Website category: auto
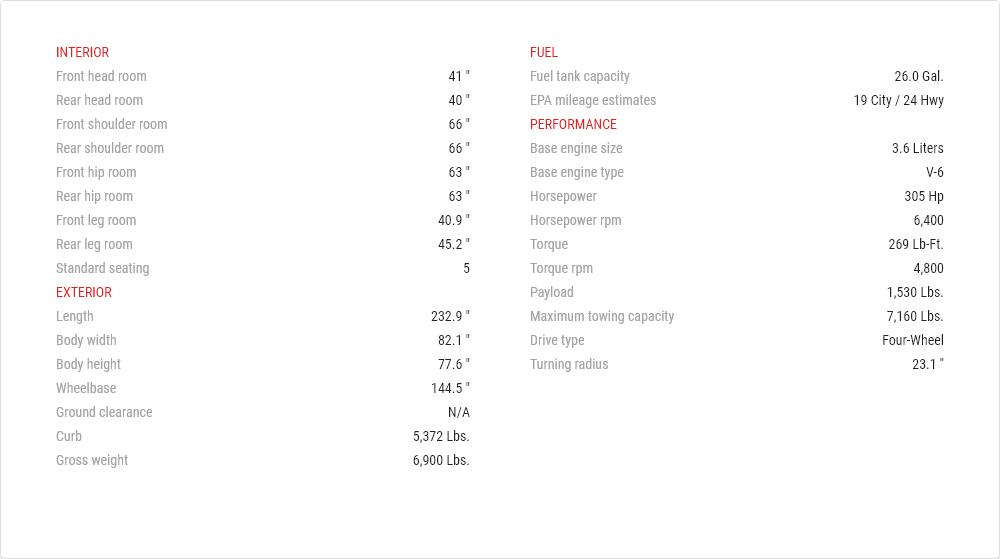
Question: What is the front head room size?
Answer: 41 "

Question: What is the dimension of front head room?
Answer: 41 "

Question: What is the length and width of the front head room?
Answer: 41 "

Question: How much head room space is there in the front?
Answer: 41 "

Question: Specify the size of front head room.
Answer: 41 "

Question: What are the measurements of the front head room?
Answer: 41 "

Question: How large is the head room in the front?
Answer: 41 "

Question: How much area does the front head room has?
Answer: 41 "

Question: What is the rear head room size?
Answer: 40 "

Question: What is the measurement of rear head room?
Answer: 40 "

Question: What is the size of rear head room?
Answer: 40 "

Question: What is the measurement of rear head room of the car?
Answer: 40 "

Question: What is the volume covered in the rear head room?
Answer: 40 "

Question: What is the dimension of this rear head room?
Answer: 40 "

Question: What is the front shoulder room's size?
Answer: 66 "

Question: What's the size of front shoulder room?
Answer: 66 "

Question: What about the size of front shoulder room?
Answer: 66 "

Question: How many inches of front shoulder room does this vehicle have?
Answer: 66 "

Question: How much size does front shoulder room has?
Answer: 66 "

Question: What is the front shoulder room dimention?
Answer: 66 "

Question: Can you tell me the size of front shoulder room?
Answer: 66 "

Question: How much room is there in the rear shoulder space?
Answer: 66 "

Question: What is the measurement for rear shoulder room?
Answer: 66 "

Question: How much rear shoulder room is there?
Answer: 66 "

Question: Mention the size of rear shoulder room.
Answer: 66 "

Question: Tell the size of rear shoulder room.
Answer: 66 "

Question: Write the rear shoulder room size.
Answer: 66 "

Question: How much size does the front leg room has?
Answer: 40.9 "

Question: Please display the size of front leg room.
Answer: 40.9 "

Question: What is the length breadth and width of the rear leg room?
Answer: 45.2 "

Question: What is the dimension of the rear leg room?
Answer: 45.2 "

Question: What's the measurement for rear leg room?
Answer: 45.2 "

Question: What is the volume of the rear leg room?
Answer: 45.2 "

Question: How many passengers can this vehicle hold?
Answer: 5

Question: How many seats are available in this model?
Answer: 5

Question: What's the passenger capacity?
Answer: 5

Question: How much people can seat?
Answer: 5

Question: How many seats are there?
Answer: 5

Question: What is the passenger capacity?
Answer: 5

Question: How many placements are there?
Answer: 5

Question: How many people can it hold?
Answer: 5

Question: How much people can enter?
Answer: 5

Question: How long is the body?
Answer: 232.9 "

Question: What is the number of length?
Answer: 232.9 "

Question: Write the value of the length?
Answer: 232.9 "

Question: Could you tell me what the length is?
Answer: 232.9 "

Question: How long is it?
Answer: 232.9 "

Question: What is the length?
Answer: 232.9 "

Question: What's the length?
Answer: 232.9 "

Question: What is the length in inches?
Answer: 232.9 "

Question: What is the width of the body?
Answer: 82.1 "

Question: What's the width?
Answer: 82.1 "

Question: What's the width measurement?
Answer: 82.1 "

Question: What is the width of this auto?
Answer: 82.1 "

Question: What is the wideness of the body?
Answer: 82.1 "

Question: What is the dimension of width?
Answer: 82.1 "

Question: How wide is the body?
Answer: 82.1 "

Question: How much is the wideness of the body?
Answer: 82.1 "

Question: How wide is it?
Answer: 82.1 "

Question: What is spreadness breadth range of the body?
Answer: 82.1 "

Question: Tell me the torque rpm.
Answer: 4,800

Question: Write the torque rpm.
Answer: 4,800

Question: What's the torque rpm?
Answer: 4,800

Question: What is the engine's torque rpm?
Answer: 4,800